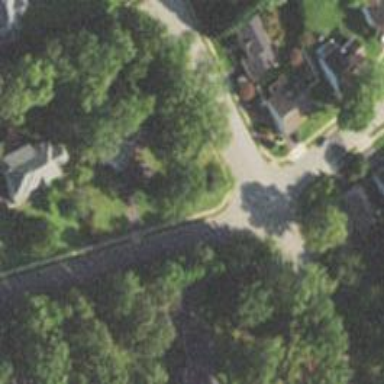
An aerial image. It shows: Residential road with asphalt surface and separate sidewalk.